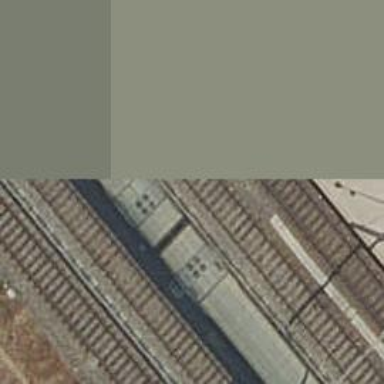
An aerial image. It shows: Railway buffer stop.